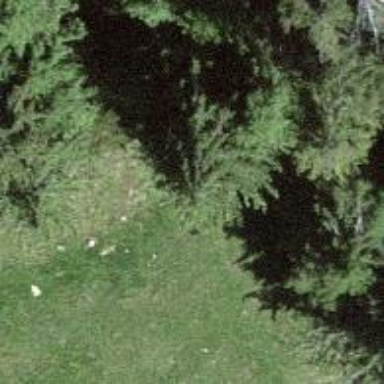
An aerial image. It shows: Grassy path.